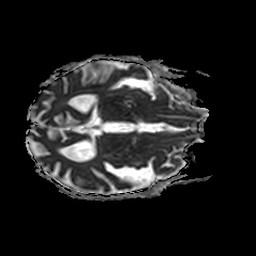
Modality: ADC
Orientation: axial
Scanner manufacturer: philips
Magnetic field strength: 3 T
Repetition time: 3.131 s
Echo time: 0.076 s